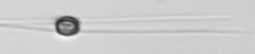
Label: Chaetoceros_danicus